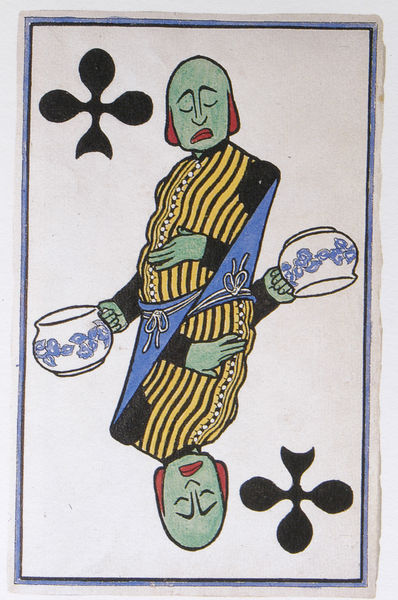
Titel: Entwurf für ein zwölfteiliges Kartenspiel
Künstler: Félix Vallotton
Standort: Lausanne
Institution: Galerie du Chêne
Schlagwörter: blau, hand, mann, weiß, gelb, grün, bunt, mund, nase, schwarz, türkis, zeichnung, rot, expressionismus, muster, schleife, hemd, jacke, kellner, ober, augen, band, diener, gesicht, kragen, rahmen, schale, schüssel, hände, spiegel, spiegelung, figur, haare, schnur, nachthemd, blatt, lippe, lippen, ohren, krug, adlig, schürze, topf, vallotton, papier, spiegelbild, farbe, grafik, steifen, linien, rand, blue, hands, red, white, karikatur, black, face, gold, green, hair, nose, yellow, kartenspiel, symmetrie, brauen, glatze, dekor, gestreift, streifen, mirror, reflection, servant, tasse, pot, vase, gesenkt, bauch, junge, knöpfe, weste, geschlossen, spiel, gefäß, krank, maske, kreuz, bub, clown, druck, schraffur, ironie, nachttopf, kunst, mürrisch, halbglatze, karte, sad, wohlhabend, butler, man, head, eyes, livree, frame, übel, mouth, buttons, art nouveau, bau, doppelt, gedruckt, schließe, rope, tie, bube, abstract, fratze, geist, unter, pik, spielkarte, gescht, kreuzbube, ksrtenspiel, nachttof, pott, reichw, spilekarte, valet, livre, vest, symmetry, ears, apron, cup, lips, stripes, canvas, paint, stripe, playing, dish, shirt, pitcher, ekel, kreuz as, mand, bowl, club, frown, lonely, string, clubs, as, grünes gesicht, kreuz#, closed, card, cool, spades, opposite, green face, spade, strip, playing card, spiegel#, kreus-as, zahlkellner, interpretive, jack, schwarz-gelb, chamberpot, piek, trauriges gesicht